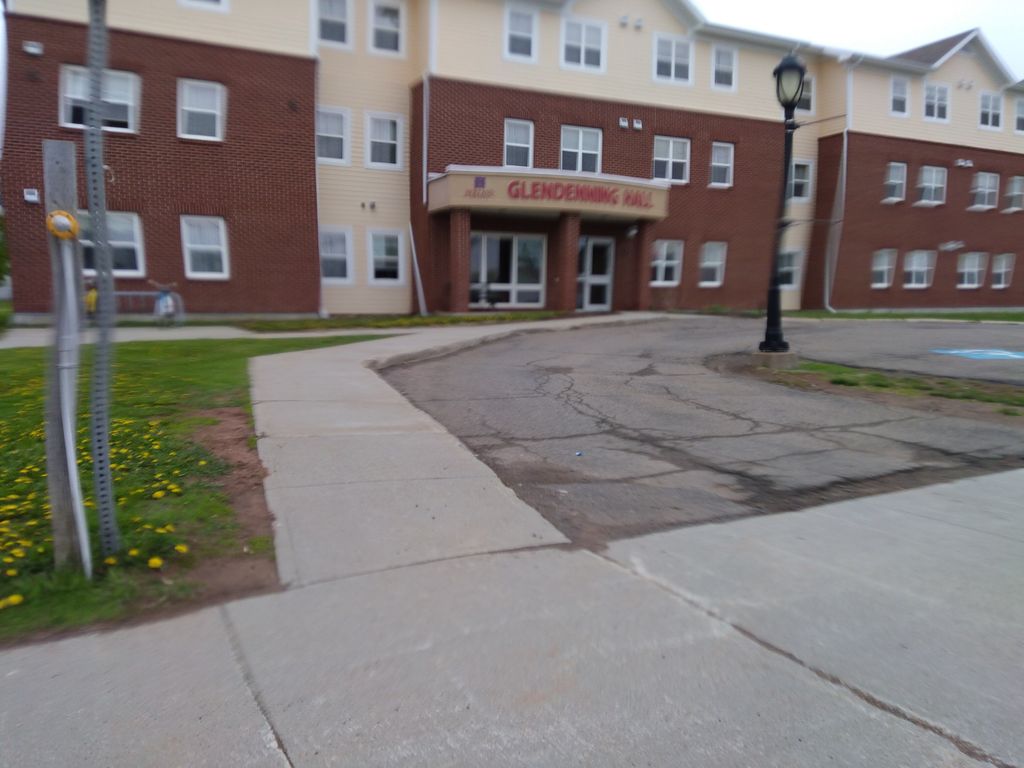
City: charlottetown